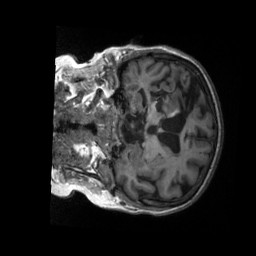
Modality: T1w
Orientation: coronal
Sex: male
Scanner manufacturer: siemens
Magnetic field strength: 3 T
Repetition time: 2.3 s
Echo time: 0.00226 s